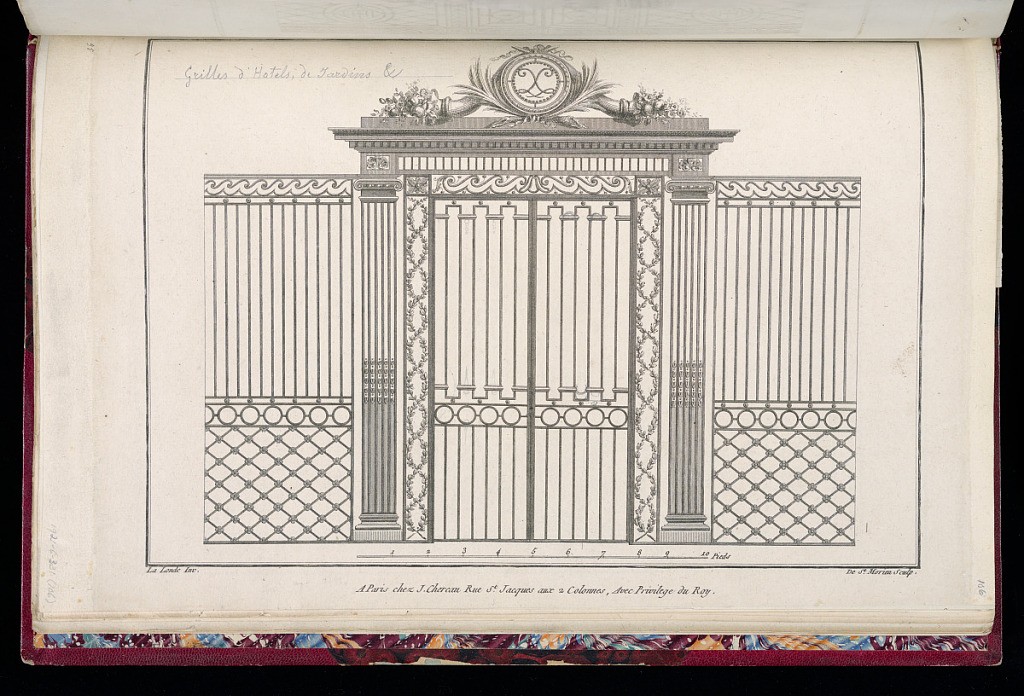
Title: Design for a Gate
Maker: Richard de Lalonde, French, active 1780–96
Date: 1789
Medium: Etching on off-white laid paper
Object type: Print
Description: Design for an iron gate with a monogram rondel at top surrounded by sprays of leaves and floral cornucopia. The plate is signed and numbered.